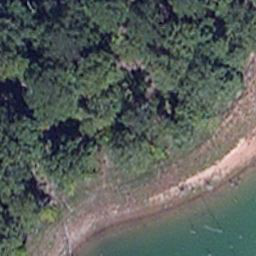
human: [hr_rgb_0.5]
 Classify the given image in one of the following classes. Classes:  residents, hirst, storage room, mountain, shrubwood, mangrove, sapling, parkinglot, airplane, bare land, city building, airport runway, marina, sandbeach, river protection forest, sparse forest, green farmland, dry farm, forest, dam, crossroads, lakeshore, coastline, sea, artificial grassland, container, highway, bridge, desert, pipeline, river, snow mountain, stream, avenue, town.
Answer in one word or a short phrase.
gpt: lakeshore